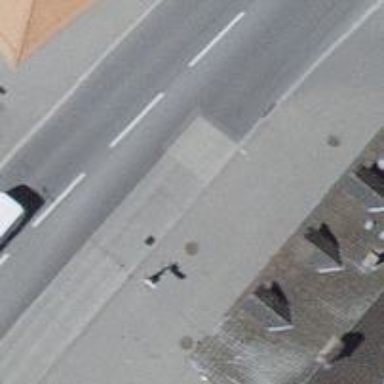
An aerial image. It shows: Trolleybus stop position for public transport.